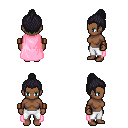
a pixel art fantasy rpg character, female body template, human, dark skin, pink cape, white pants, raven short topknot hairstyle, leather bracers, four views (front, back, left, right), 2x2 character sprite sheet, small pixel art, hard edges, no anti-aliasing